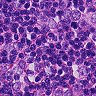
Metastatic tissue present: yes